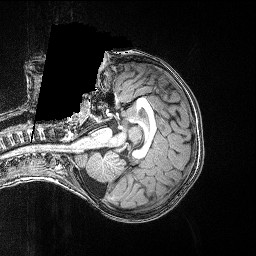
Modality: T1w
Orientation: axial